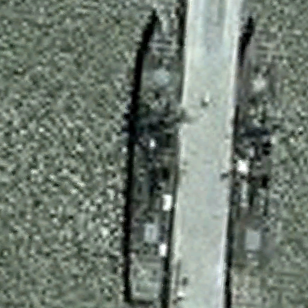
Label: destroyer